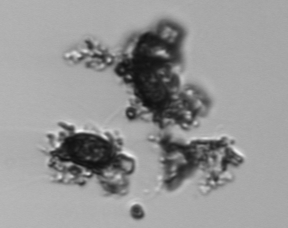
Label: Thalassiosira_TAG_external_detritus